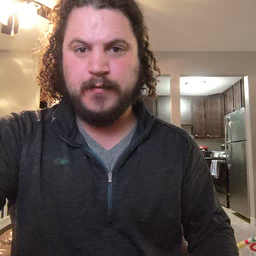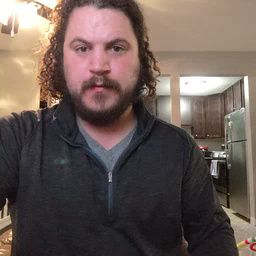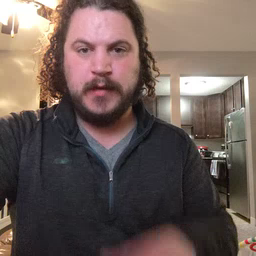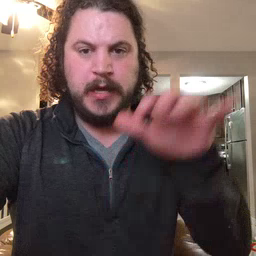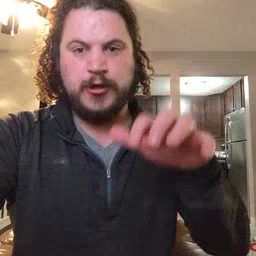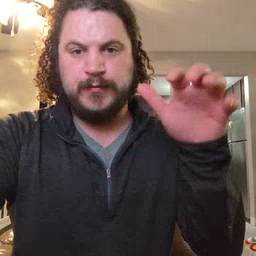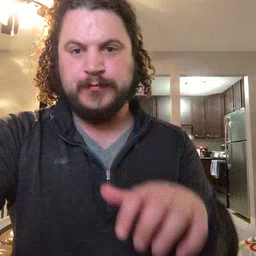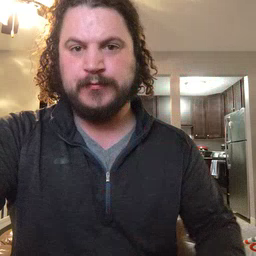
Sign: alligator